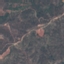
Label: HerbaceousVegetation